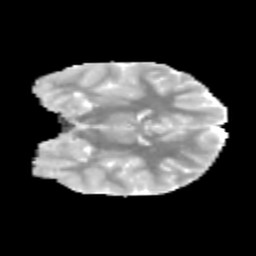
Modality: MD
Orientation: coronal
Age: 11
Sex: male
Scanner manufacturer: siemens
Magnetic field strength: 3 T
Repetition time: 3.8 s
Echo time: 0.07 s